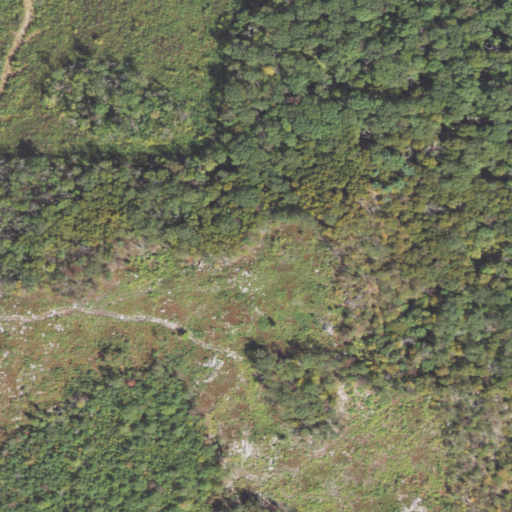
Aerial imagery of mountain in Pennsylvania named Virginia Rock containing deciduous forest, shrub, and evergreen forest